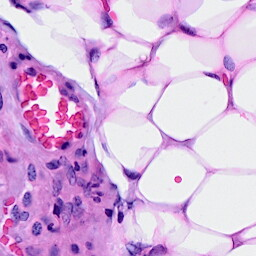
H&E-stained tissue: Breast